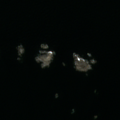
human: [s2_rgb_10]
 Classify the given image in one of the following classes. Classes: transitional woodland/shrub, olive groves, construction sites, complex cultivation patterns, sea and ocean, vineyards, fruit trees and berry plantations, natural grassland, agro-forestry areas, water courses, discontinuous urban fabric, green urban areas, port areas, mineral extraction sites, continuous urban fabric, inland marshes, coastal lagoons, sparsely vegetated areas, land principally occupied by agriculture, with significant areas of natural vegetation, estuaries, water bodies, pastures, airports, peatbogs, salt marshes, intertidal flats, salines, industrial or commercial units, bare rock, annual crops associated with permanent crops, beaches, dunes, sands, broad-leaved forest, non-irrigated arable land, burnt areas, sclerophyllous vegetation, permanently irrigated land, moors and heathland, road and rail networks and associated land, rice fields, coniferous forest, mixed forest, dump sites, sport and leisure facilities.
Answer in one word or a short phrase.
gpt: sea and ocean